Question: I am using the below Inner Join to retrive the Data between the two tables, but all data is not getting populated. I tried implementing Outer join by connecting using CCY1== CCY1 and PCODE == PCODE, but no luck.

'''
var q = from g1 in TableCCY1.AsEnumerable()
join g2 in TableCCY2.AsEnumerable()
on g1.Field<string>("CCY1") equals g2.Field<string>("CCY1")
where g1.Field<string>("PCODE") == g2.Field<string>("PCODE")
select new
{
g1currency = g1.Field<string>("CCY1"),
g2currency = g2.Field<string>("CCY1"),
g1code = g1.Field<string>("PCODE"),
g2code = g2.Field<string>("PCODE"),
g1Amt1 = g1.Field<string>("AMT1"),
g2Amt2 = g2.Field<string>("AMT2")
};
'''
Thanks for your help.
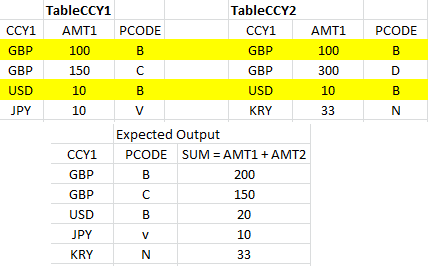
Answer: It looks like you just want to union/concat the two tables into one and then just group on those two columns. You're not logically joining the two tables. That actually makes it much easier.
'''
var q = from row in TableCCY1.AsEnumerable().Concat(TableCCY2.AsEnumerable())
group row by new
{
CCY1 = row.Field<string>("CCY1"),
PCode = row.Field<string>("PCODE")
} into matches
select new
{
CCY1 = matches.Key.CCY1,
PCODE = matches.Key.PCode,
Sum = matches.Sum(match => match.Field<decimal?>("AMT2")),
};
'''